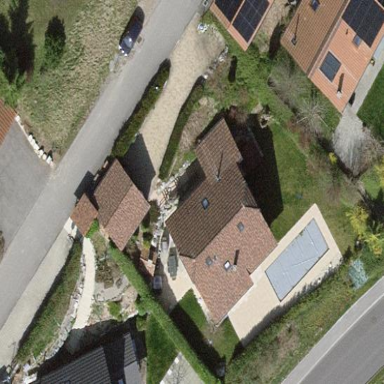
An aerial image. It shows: Simple house.